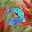
Label: 2